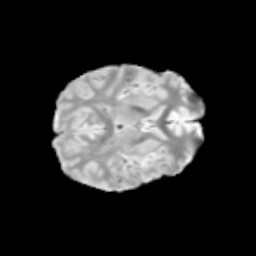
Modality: T2w
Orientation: axial
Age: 12
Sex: male
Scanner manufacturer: siemens
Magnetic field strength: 3 T
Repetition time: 3.8 s
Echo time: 0.07 s